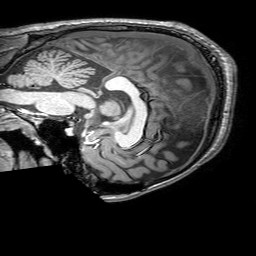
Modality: T1w
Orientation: sagittal
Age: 26
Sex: male
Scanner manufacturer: philips
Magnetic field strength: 3 T